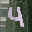
Label: 4